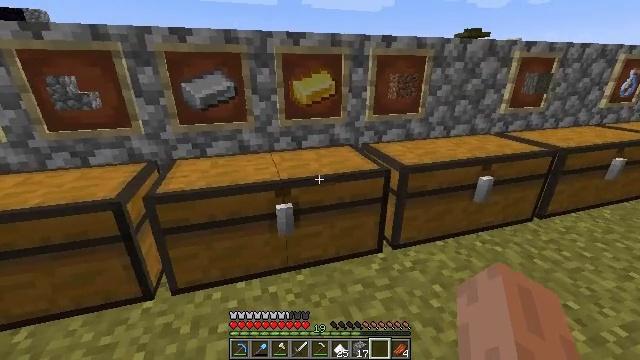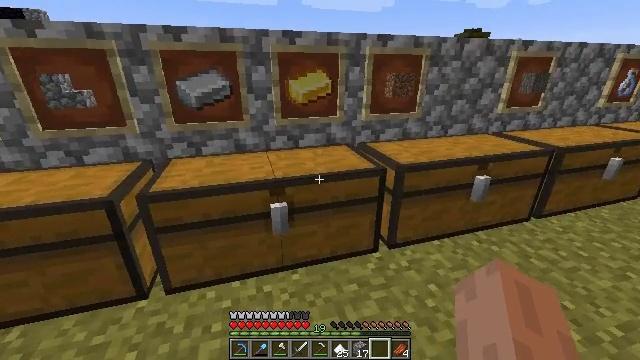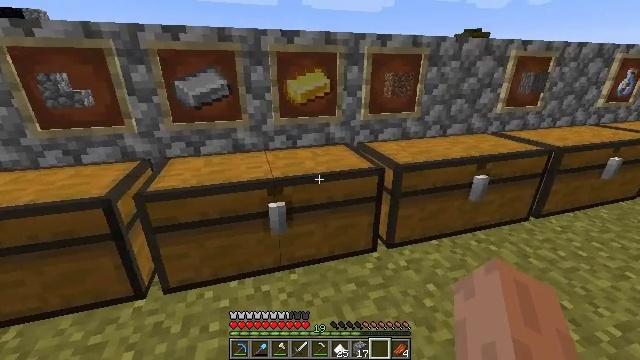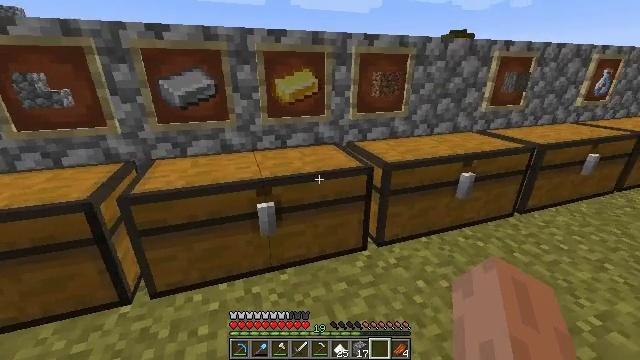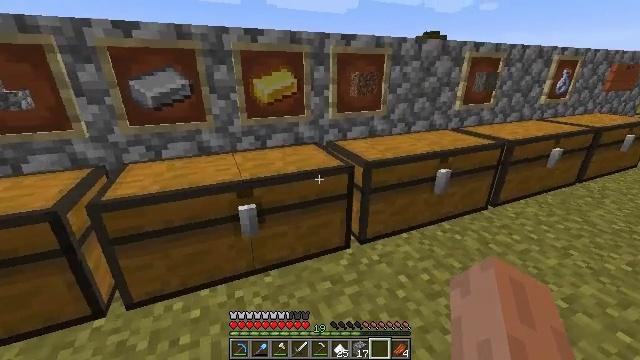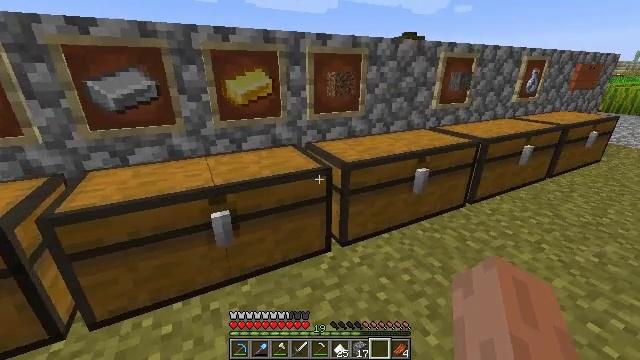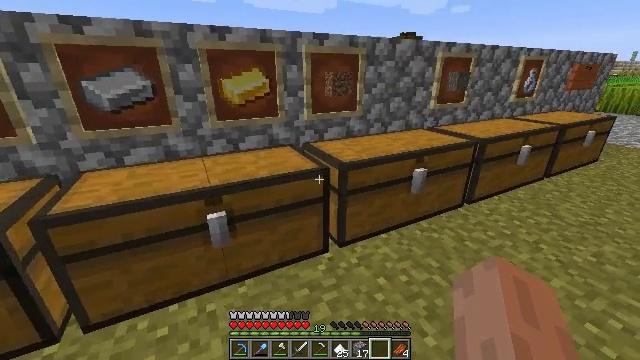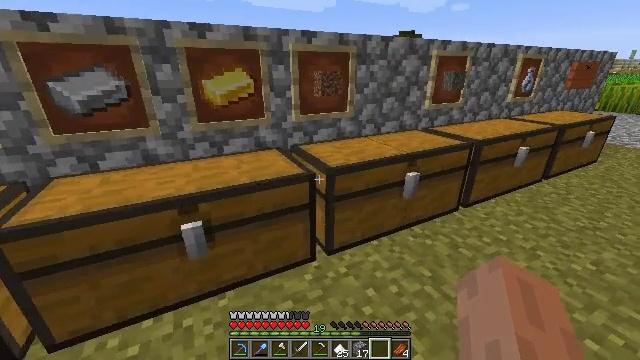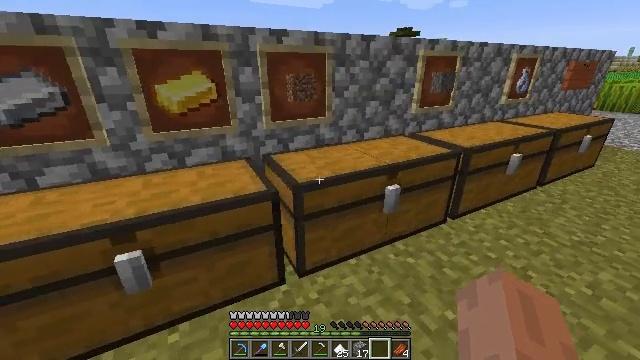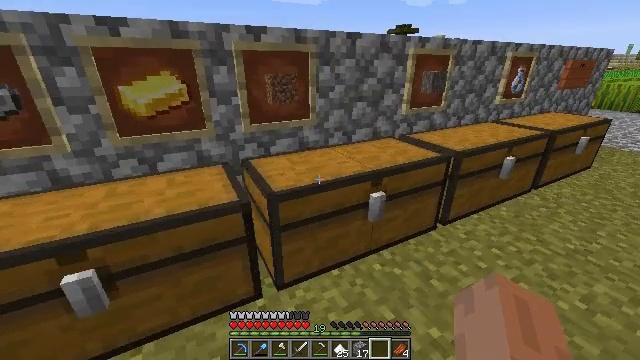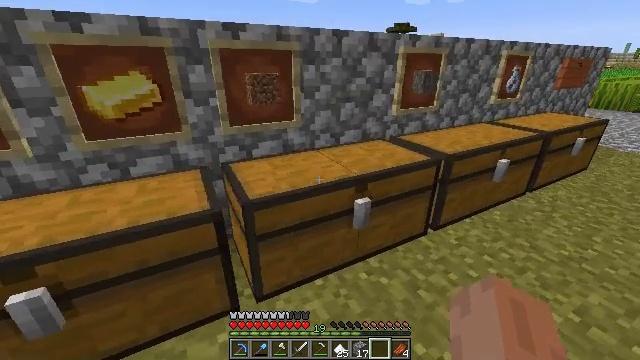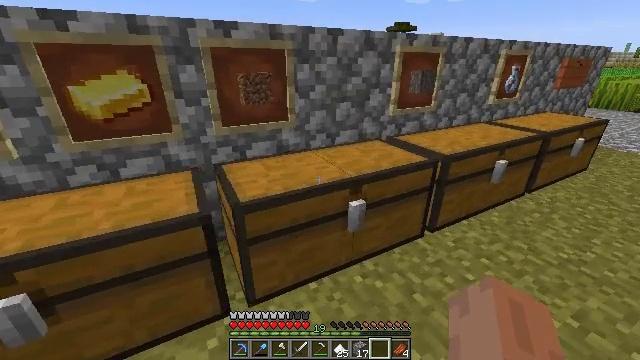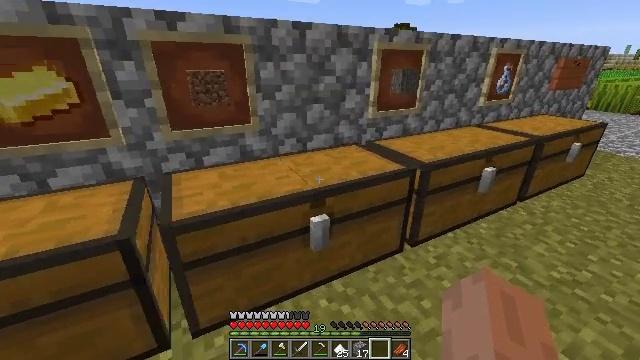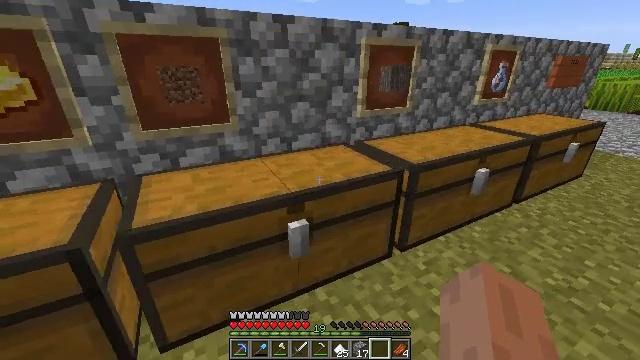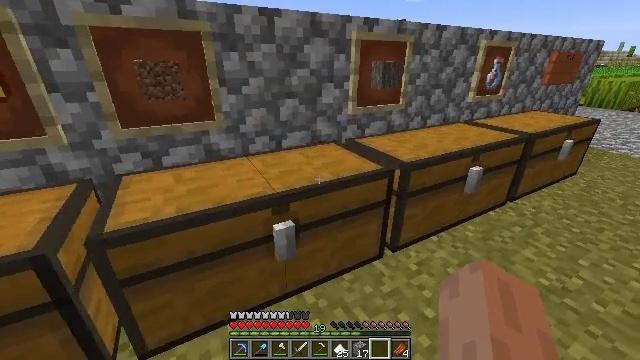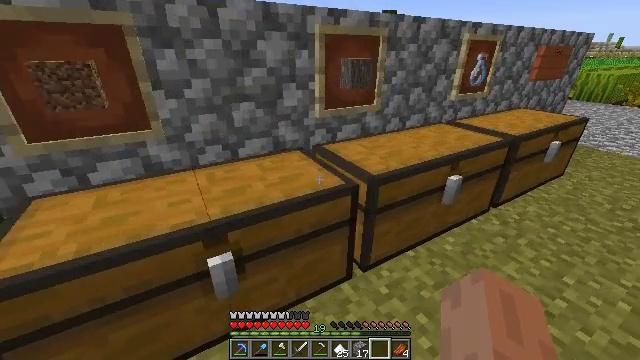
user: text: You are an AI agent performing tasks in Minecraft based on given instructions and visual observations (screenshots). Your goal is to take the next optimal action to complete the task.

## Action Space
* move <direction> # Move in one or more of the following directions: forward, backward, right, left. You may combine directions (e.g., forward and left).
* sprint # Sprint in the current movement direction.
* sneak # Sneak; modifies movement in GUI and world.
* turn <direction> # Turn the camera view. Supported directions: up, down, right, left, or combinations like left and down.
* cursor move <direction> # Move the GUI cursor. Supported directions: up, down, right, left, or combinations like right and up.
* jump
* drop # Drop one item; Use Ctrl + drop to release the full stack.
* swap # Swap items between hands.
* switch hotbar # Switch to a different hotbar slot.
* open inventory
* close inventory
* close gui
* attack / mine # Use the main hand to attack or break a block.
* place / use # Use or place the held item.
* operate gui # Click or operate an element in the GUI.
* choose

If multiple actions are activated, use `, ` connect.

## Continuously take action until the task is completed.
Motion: motion action
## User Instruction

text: Craft the item frame with sticks and leather.
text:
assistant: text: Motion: no_op
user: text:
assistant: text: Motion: no_op
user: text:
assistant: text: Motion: turn right
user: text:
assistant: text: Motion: turn right
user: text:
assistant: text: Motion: move forward and move right, turn right
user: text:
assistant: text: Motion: move forward and move right
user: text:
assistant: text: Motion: move forward and move right
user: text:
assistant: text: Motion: move forward and move right
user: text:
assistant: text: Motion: move forward and move right
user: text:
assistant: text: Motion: move forward and move right
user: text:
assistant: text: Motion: move forward and move right
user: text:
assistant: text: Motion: move forward and move right
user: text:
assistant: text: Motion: move forward and move right
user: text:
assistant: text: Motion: move forward and move right
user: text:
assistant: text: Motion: move forward and move right, turn right and down
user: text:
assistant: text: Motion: move forward and move right, turn right and down
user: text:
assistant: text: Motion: move forward and move right, turn right and down
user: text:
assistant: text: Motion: move forward and move right
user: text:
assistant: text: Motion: move forward and move right, use / place
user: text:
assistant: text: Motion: use / place
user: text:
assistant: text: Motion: use / place
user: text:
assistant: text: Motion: use / place
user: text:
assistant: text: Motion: no_op
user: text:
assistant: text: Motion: no_op
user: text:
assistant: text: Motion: no_op
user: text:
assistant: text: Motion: no_op
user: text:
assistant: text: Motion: no_op
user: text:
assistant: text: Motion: no_op
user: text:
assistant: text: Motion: no_op
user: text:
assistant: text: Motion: no_op